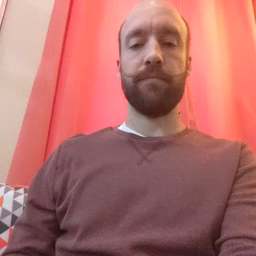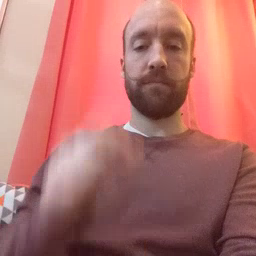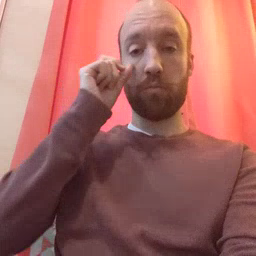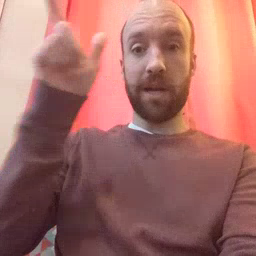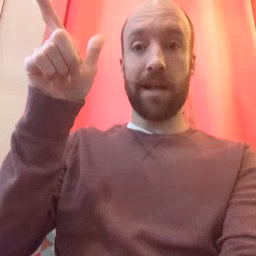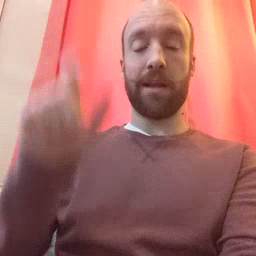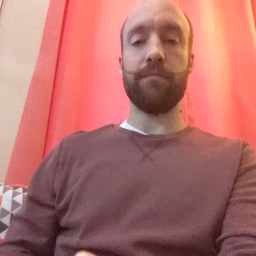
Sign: wake